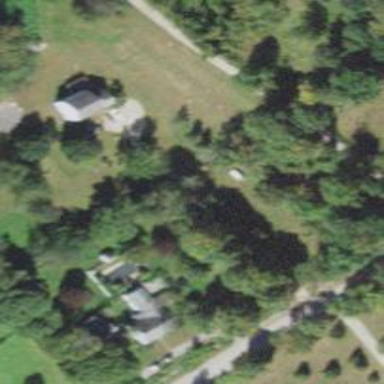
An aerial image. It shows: Residential driveway.